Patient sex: M
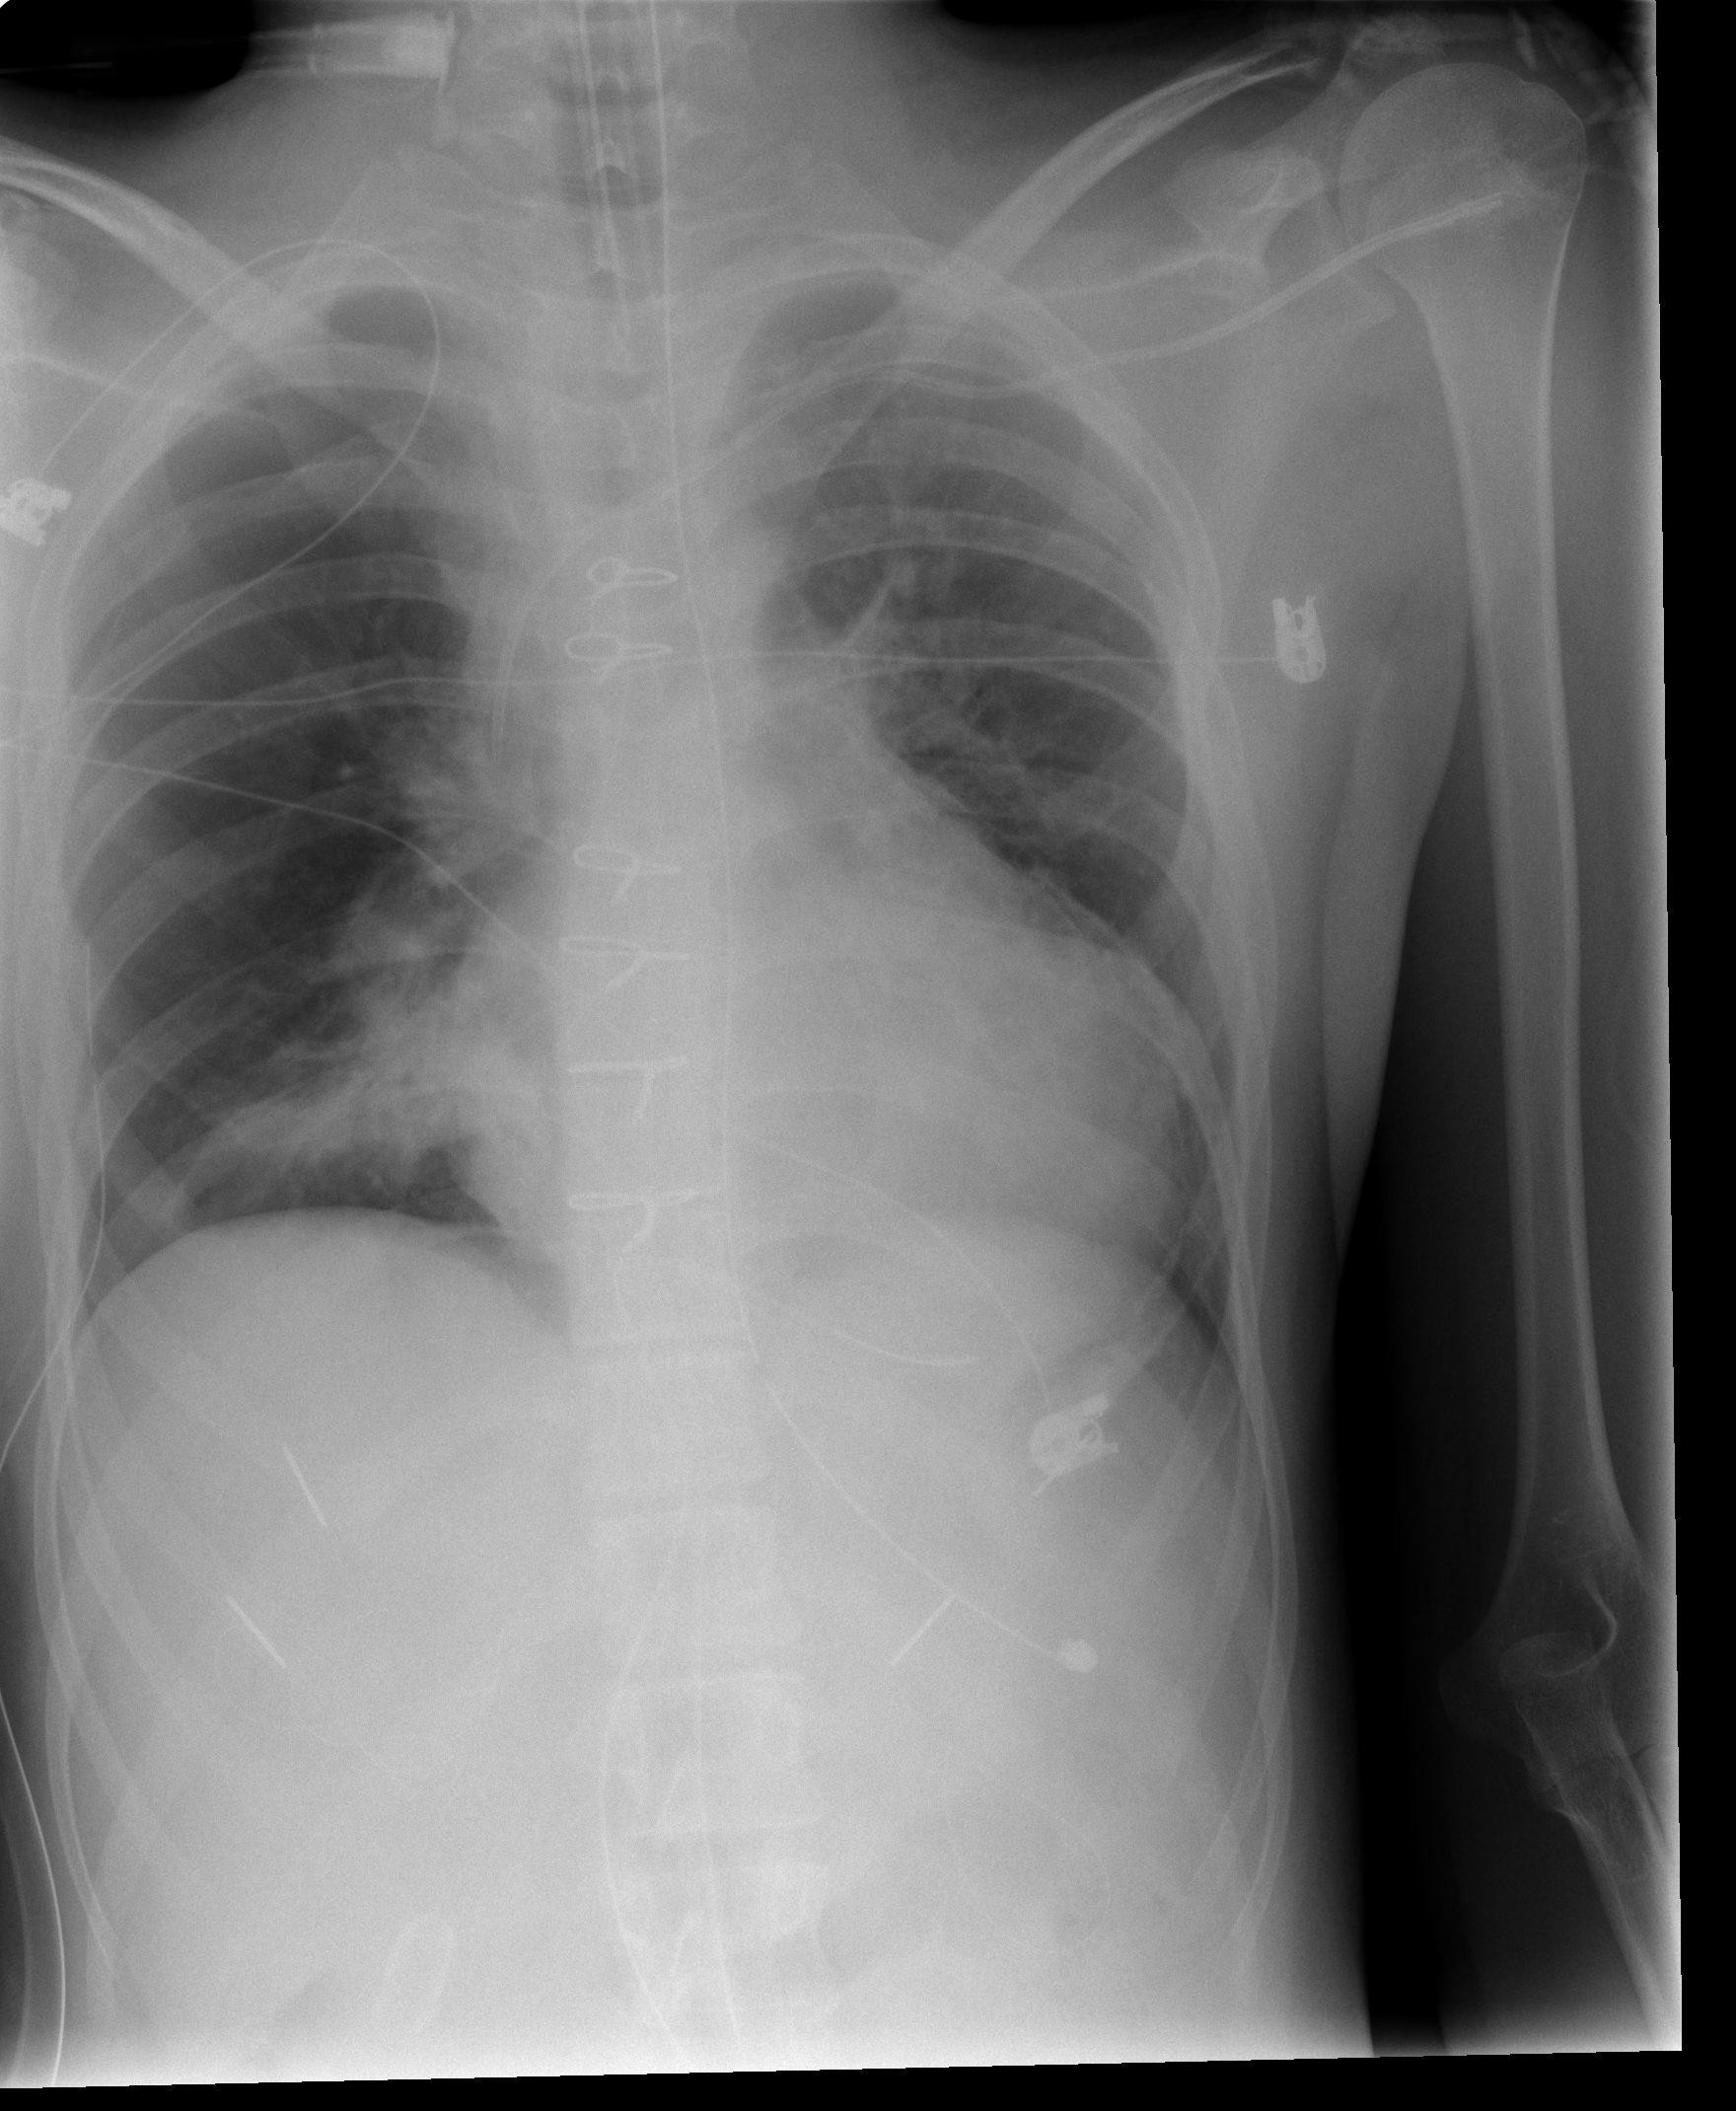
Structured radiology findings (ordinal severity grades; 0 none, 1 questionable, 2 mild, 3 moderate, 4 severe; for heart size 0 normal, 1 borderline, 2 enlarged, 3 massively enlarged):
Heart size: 0
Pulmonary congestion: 2
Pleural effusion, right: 0
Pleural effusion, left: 0
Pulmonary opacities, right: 2
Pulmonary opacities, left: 0
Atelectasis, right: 0
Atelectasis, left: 0